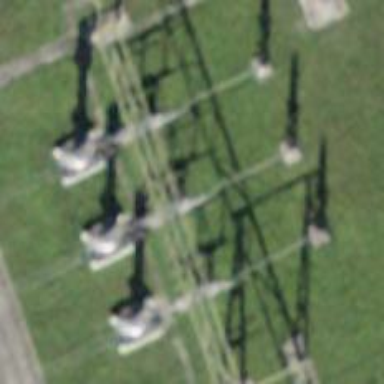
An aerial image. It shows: Three cables of power line.